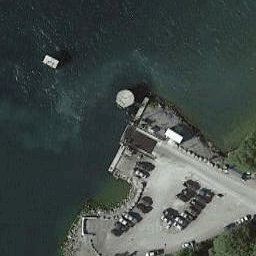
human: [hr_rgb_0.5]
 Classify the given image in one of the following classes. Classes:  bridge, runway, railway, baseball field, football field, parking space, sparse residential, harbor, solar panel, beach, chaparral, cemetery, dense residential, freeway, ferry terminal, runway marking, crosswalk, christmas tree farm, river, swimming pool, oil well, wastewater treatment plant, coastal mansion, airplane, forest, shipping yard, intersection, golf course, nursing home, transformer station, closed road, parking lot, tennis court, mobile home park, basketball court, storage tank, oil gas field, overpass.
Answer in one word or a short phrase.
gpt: ferry terminal